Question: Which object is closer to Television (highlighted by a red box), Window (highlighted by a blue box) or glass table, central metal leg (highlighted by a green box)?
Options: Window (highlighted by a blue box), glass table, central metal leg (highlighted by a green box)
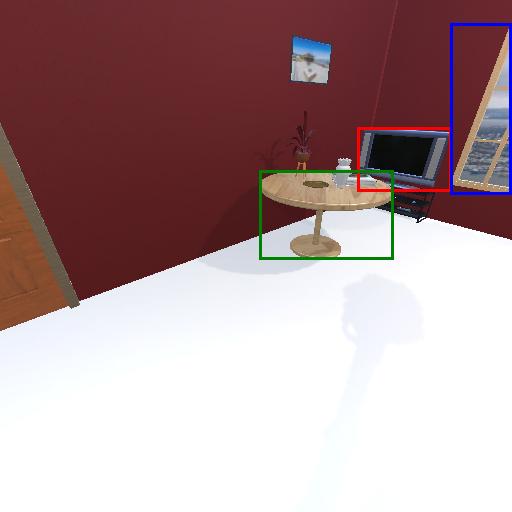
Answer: Window (highlighted by a blue box)